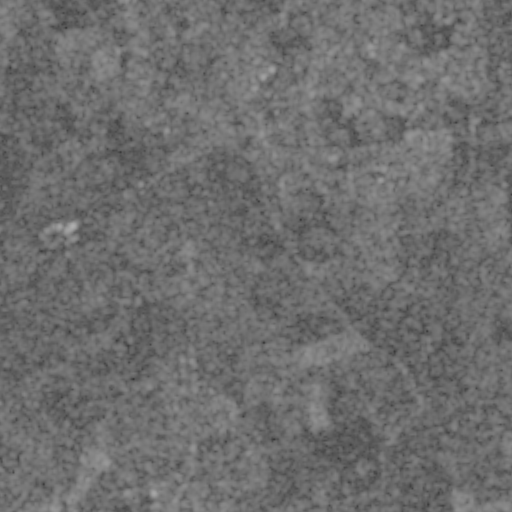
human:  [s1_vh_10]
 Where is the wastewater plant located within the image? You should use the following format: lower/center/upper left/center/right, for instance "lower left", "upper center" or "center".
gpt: The wastewater plant is located in the lower center of the image.
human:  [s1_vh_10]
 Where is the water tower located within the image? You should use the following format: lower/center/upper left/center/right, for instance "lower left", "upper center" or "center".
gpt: The water tower is located in the lower center of the image.
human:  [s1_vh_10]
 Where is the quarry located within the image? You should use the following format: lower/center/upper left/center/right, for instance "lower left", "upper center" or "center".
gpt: There is no quarry in the image.

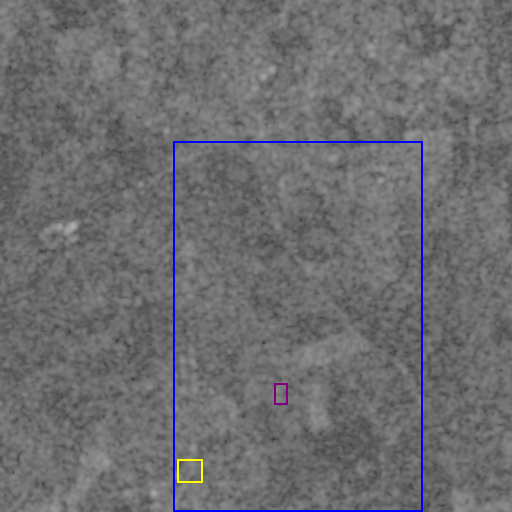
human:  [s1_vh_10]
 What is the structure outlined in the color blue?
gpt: The structure outlined in blue is a crop field.
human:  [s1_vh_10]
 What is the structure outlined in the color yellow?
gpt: The structure outlined in yellow is a park.
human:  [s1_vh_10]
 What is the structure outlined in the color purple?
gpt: The structure outlined in purple is a wastewater plant.
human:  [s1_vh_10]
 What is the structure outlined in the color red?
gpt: There is no red outline.